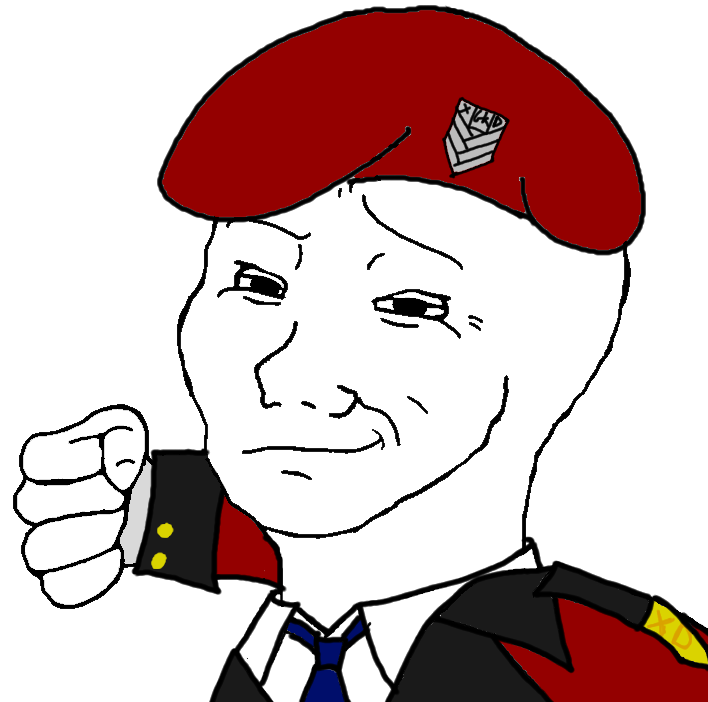
Label: 5_Smugjak